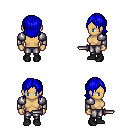
a pixel art fantasy rpg character, female body template, human, tanned skin, steel arm armor, metal pants, blue long bangs hairstyle, black shoes, dagger, four views (front, back, left, right), 2x2 character sprite sheet, small pixel art, hard edges, no anti-aliasing